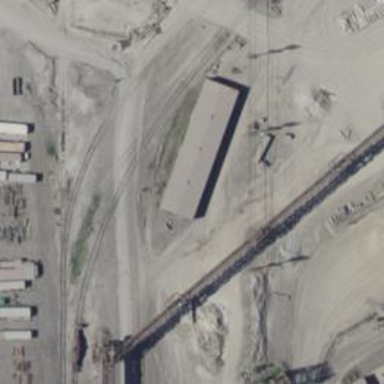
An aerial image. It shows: Rail spur service.